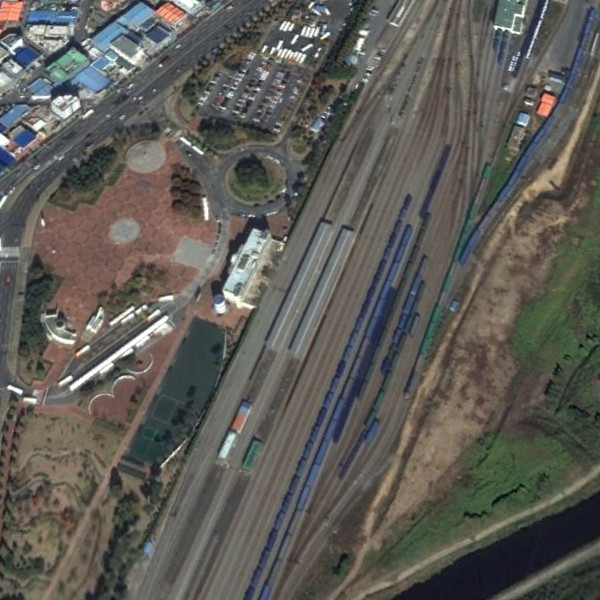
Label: RailwayStation